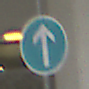
Verkehrszeichen: VorgeschriebeneFahrtrichtungGeradeaus
Umgebung: Roofed, Urban
Tageszeit: Midday
Wetter: Overcast
Licht: Artificial
Jahreszeit: NotSpecified
Kontrast: MediumContrast